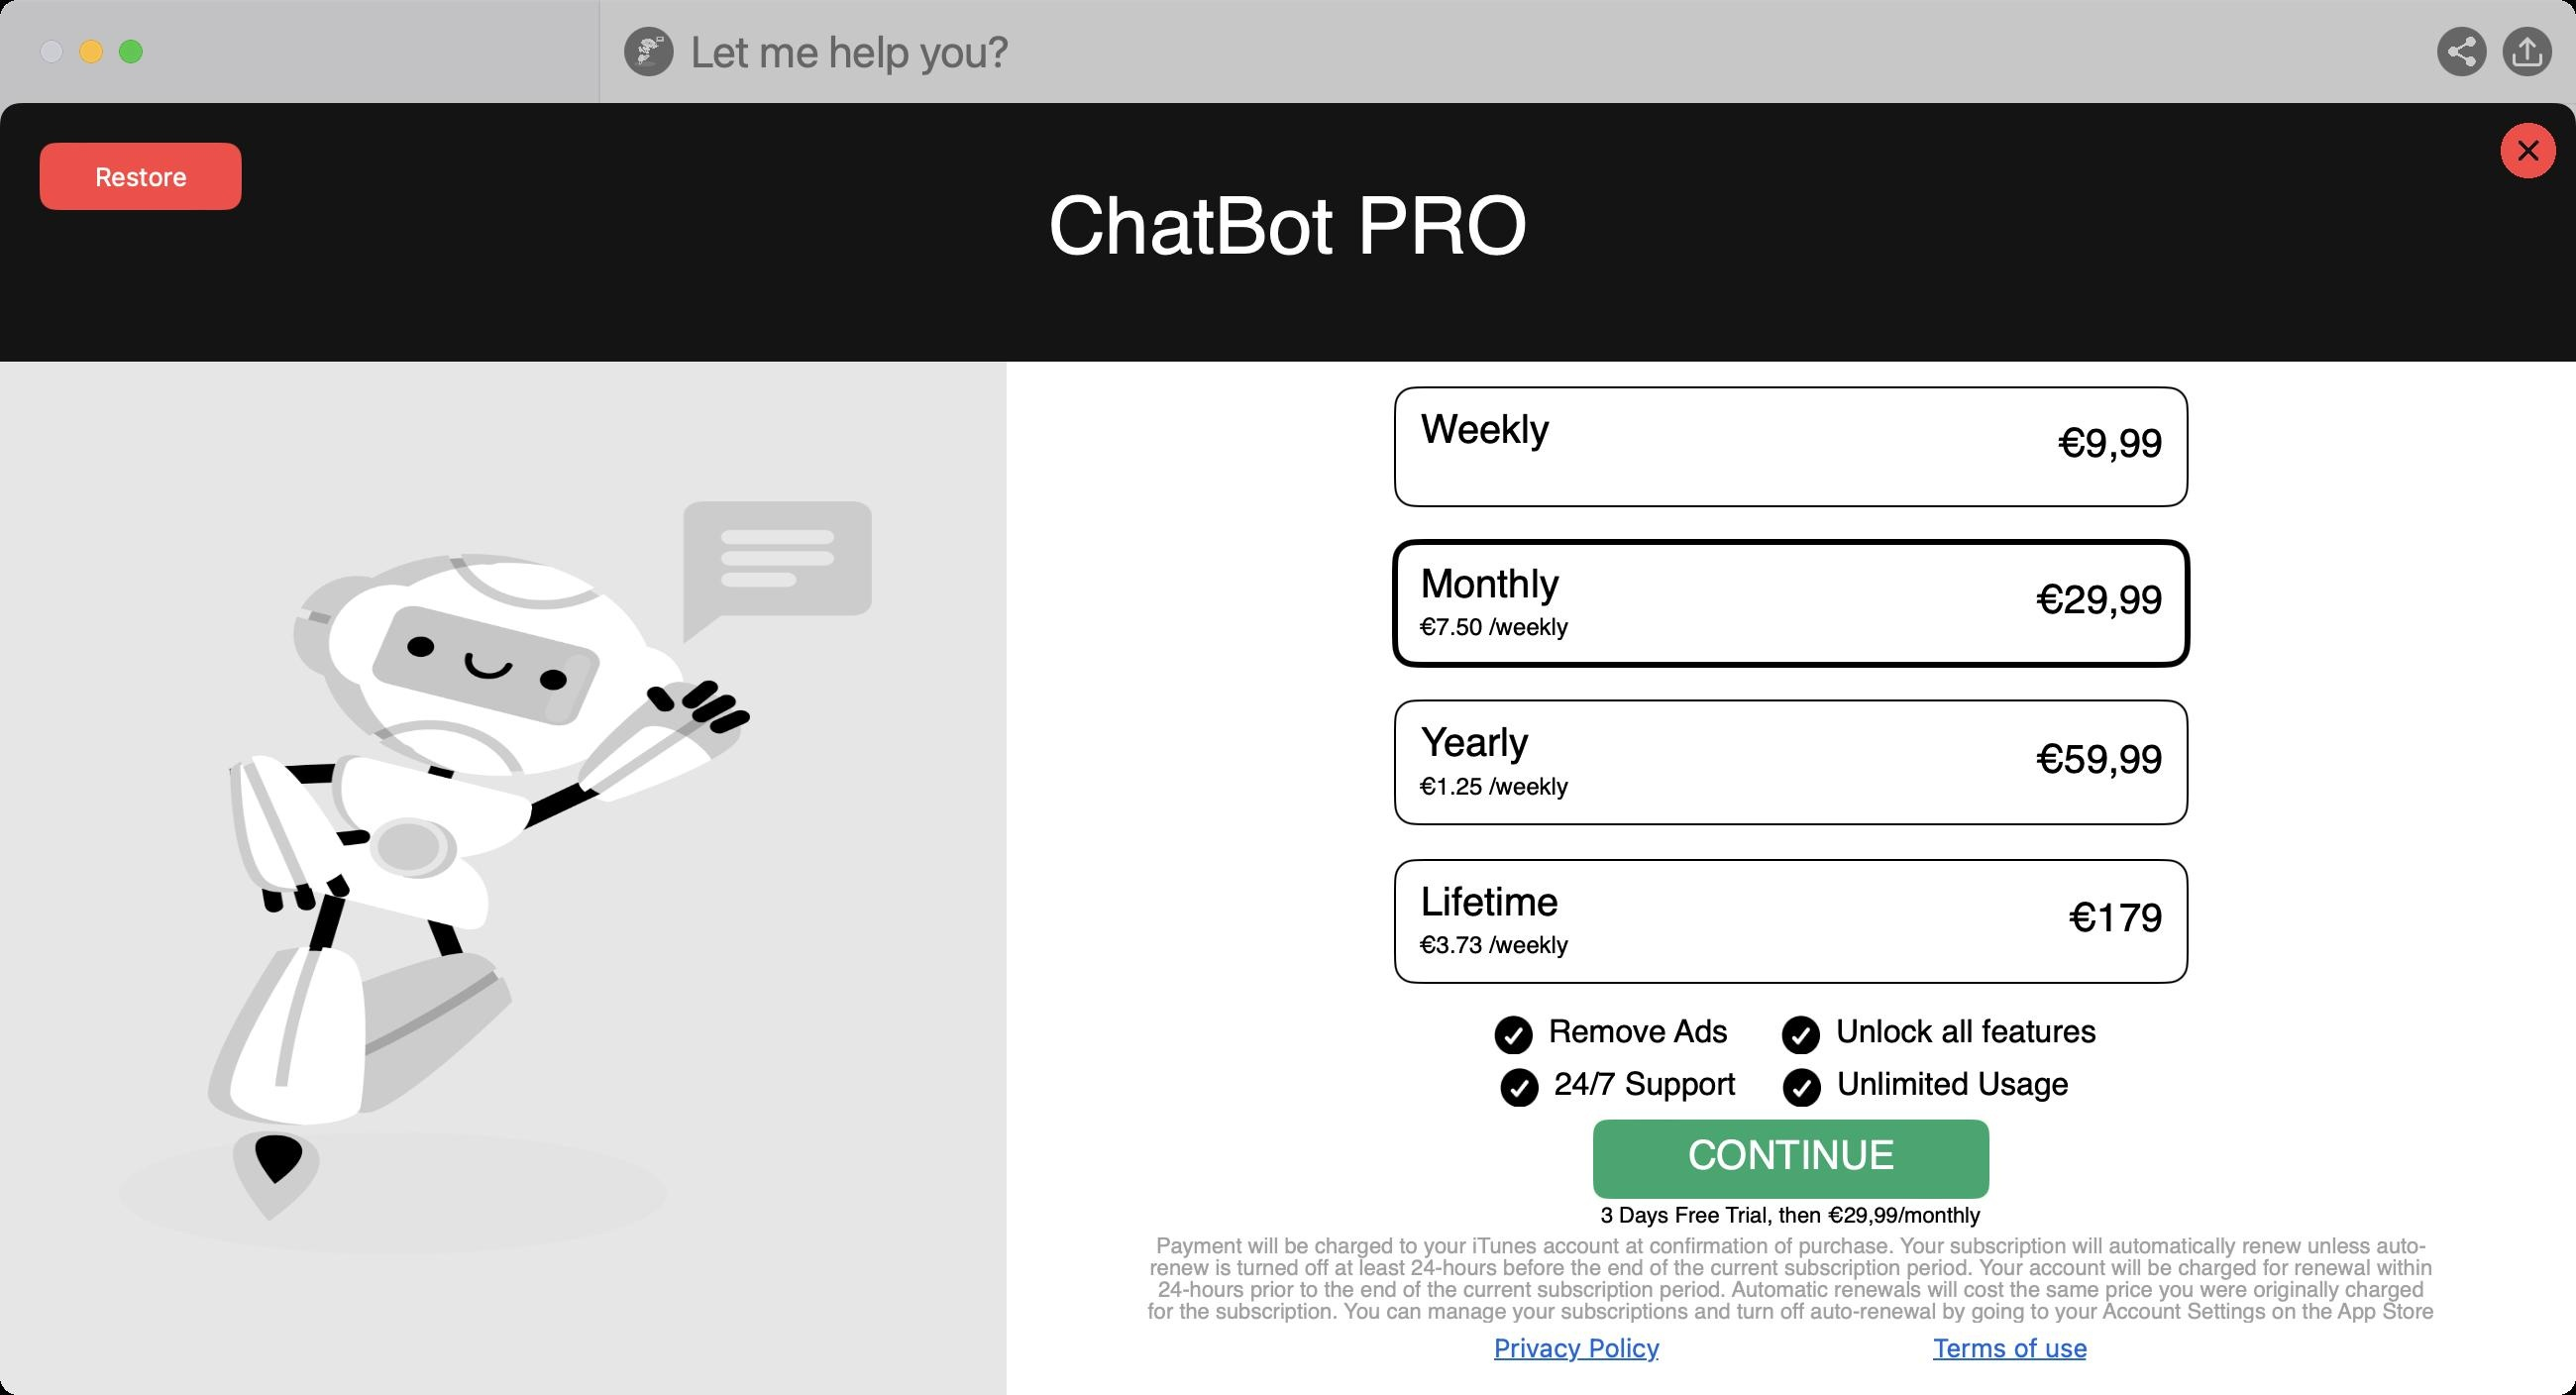
Accessibility tree:
{"name": "", "role": "AXWindow", "description": null, "role_description": "standard window", "value": null, "position": "214.00;221.00", "size": "1300;652", "children": [{"name": null, "role": "AXGroup", "description": null, "role_description": "group", "value": null, "position": "0.00;0.00", "size": "1300;652", "children": [{"name": null, "role": "AXSplitGroup", "description": null, "role_description": "split group", "value": null, "position": "0.00;0.00", "size": "1300;652", "children": [{"name": null, "role": "AXGroup", "description": null, "role_description": "group", "value": null, "position": "0.00;0.00", "size": "302;652", "children": [{"name": null, "role": "AXScrollArea", "description": null, "role_description": "scroll area", "value": null, "position": "0.00;52.00", "size": "302;469", "children": [{"name": null, "role": "AXOutline", "description": "Sidebar", "role_description": "outline", "value": null, "position": "0.00;52.00", "size": "302;469", "children": [{"name": null, "role": "AXRow", "description": null, "role_description": "outline row", "value": null, "position": "0.00;52.00", "size": "302;60", "children": [{"name": null, "role": "AXCell", "description": null, "role_description": "cell", "value": null, "position": "10.00;52.00", "size": "282;60", "children": [{"name": null, "role": "AXImage", "description": "royal-crown", "role_description": "image", "value": null, "position": "26.00;66.00", "size": "24;24", "children": []}, {"name": null, "role": "AXStaticText", "description": null, "role_description": "text", "value": "Upgrade to PRO", "position": "68.00;69.00", "size": "134;18", "children": []}]}]}, {"name": null, "role": "AXRow", "description": null, "role_description": "outline row", "value": null, "position": "0.00;112.00", "size": "302;60", "children": [{"name": null, "role": "AXCell", "description": null, "role_description": "cell", "value": null, "position": "10.00;112.00", "size": "282;60", "children": [{"name": null, "role": "AXImage", "description": "chatsupport", "role_description": "image", "value": null, "position": "26.00;126.00", "size": "24;24", "children": []}, {"name": null, "role": "AXStaticText", "description": null, "role_description": "text", "value": "Support", "position": "68.00;129.00", "size": "64;18", "children": []}]}]}, {"name": null, "role": "AXRow", "description": null, "role_description": "outline row", "value": null, "position": "0.00;172.00", "size": "302;60", "children": [{"name": null, "role": "AXCell", "description": null, "role_description": "cell", "value": null, "position": "10.00;172.00", "size": "282;60", "children": [{"name": null, "role": "AXImage", "description": "night", "role_description": "image", "value": null, "position": "26.00;186.00", "size": "24;24", "children": []}, {"name": null, "role": "AXStaticText", "description": null, "role_description": "text", "value": "Dark Mode", "position": "68.00;189.00", "size": "88;18", "children": []}, {"name": null, "role": "AXCheckBox", "description": null, "role_description": "toggle button", "value": 0, "position": "248.00;187.00", "size": "38;22", "children": []}]}]}, {"name": null, "role": "AXRow", "description": null, "role_description": "outline row", "value": null, "position": "0.00;232.00", "size": "302;28", "children": [{"name": null, "role": "AXCell", "description": null, "role_description": "cell", "value": null, "position": "10.00;232.00", "size": "282;28", "children": []}]}, {"name": null, "role": "AXRow", "description": null, "role_description": "outline row", "value": null, "position": "0.00;260.00", "size": "302;52", "children": [{"name": null, "role": "AXCell", "description": null, "role_description": "cell", "value": null, "position": "10.00;260.00", "size": "282;52", "children": [{"name": null, "role": "AXButton", "description": "Other Tools", "role_description": "button", "value": null, "position": "16.00;264.00", "size": "144;44", "children": []}]}]}, {"name": null, "role": "AXRow", "description": null, "role_description": "outline row", "value": null, "position": "0.00;312.00", "size": "302;28", "children": [{"name": null, "role": "AXCell", "description": null, "role_description": "cell", "value": null, "position": "10.00;312.00", "size": "282;28", "children": []}]}, {"name": null, "role": "AXRow", "description": null, "role_description": "outline row", "value": null, "position": "0.00;340.00", "size": "302;52", "children": [{"name": null, "role": "AXCell", "description": null, "role_description": "cell", "value": null, "position": "10.00;340.00", "size": "282;52", "children": [{"name": null, "role": "AXImage", "description": "newchat", "role_description": "image", "value": null, "position": "26.00;354.00", "size": "24;24", "children": []}, {"name": null, "role": "AXStaticText", "description": null, "role_description": "text", "value": "New Chat", "position": "68.00;357.00", "size": "80;18", "children": []}]}]}, {"name": null, "role": "AXRow", "description": null, "role_description": "outline row", "value": null, "position": "0.00;392.00", "size": "302;52", "children": [{"name": null, "role": "AXCell", "description": null, "role_description": "cell", "value": null, "position": "10.00;392.00", "size": "282;52", "children": [{"name": null, "role": "AXButton", "description": "Assistant 1", "role_description": "button", "value": null, "position": "16.00;396.00", "size": "140;44", "children": []}, {"name": null, "role": "AXImage", "description": "Edit_AssLight", "role_description": "image", "value": null, "position": "235.00;409.50", "size": "14;17", "children": []}, {"name": null, "role": "AXImage", "description": "Trash_AssLight", "role_description": "image", "value": null, "position": "267.00;409.50", "size": "14;17", "children": []}]}]}, {"name": null, "role": "AXColumn", "description": null, "role_description": "column", "value": null, "position": "10.00;52.00", "size": "282;469", "children": []}]}]}, {"name": null, "role": "AXImage", "description": "delete", "role_description": "image", "value": null, "position": "52.00;546.00", "size": "24;24", "children": []}, {"name": null, "role": "AXStaticText", "description": null, "role_description": "text", "value": "Clear Chat", "position": "93.75;548.91", "size": "86;18", "children": []}, {"name": null, "role": "AXStaticText", "description": null, "role_description": "text", "value": "Activate", "position": "123.00;601.00", "size": "56;19", "children": []}, {"name": null, "role": "AXStaticText", "description": null, "role_description": "text", "value": "3 Days FREE Trial", "position": "91.50;620.00", "size": "119;19", "children": []}]}, {"name": null, "role": "AXSplitter", "description": null, "role_description": "splitter", "value": 302.0, "position": "302.00;52.00", "size": "1;600", "children": []}, {"name": null, "role": "AXGroup", "description": null, "role_description": "group", "value": null, "position": "303.00;0.00", "size": "997;652", "children": [{"name": null, "role": "AXButton", "description": "GPT 3.5", "role_description": "button", "value": null, "position": "343.00;77.00", "size": "74;17", "children": []}, {"name": null, "role": "AXButton", "description": "GPT 4.0", "role_description": "button", "value": null, "position": "443.00;77.00", "size": "74;17", "children": []}, {"name": null, "role": "AXButton", "description": "GPT 4o", "role_description": "button", "value": null, "position": "543.00;77.00", "size": "71;17", "children": []}, {"name": null, "role": "AXScrollArea", "description": null, "role_description": "scroll area", "value": null, "position": "303.00;130.00", "size": "689;432", "children": [{"name": null, "role": "AXTable", "description": null, "role_description": "list", "value": null, "position": "303.00;130.00", "size": "689;432", "children": [{"name": null, "role": "AXColumn", "description": null, "role_description": "column", "value": null, "position": "303.00;130.00", "size": "689;432", "children": []}]}]}, {"name": null, "role": "AXImage", "description": "c_f_gallery", "role_description": "image", "value": null, "position": "319.00;599.50", "size": "25;23", "children": []}, {"name": null, "role": "AXTextField", "description": null, "role_description": "text field", "value": "", "position": "386.00;604.00", "size": "477;14", "children": []}, {"name": null, "role": "AXImage", "description": "mic", "role_description": "image", "value": null, "position": "905.00;594.50", "size": "18;33", "children": []}, {"name": null, "role": "AXImage", "description": "sendp", "role_description": "image", "value": null, "position": "939.00;592.50", "size": "37;37", "children": []}, {"name": null, "role": "AXScrollArea", "description": null, "role_description": "scroll area", "value": null, "position": "1000.00;52.00", "size": "300;600", "children": [{"name": null, "role": "AXTable", "description": null, "role_description": "list", "value": null, "position": "1000.00;52.00", "size": "300;600", "children": [{"name": null, "role": "AXRow", "description": null, "role_description": "table row", "value": null, "position": "1000.00;62.00", "size": "285;61", "children": [{"name": null, "role": "AXCell", "description": null, "role_description": "cell", "value": null, "position": "1016.00;62.00", "size": "253;61", "children": [{"name": null, "role": "AXStaticText", "description": null, "role_description": "text", "value": "I need business model for <your idea name>", "position": "1031.00;78.00", "size": "174;24", "children": []}, {"name": null, "role": "AXImage", "description": "sendp", "role_description": "image", "value": null, "position": "1225.00;78.50", "size": "24;23", "children": []}]}]}, {"name": null, "role": "AXRow", "description": null, "role_description": "table row", "value": null, "position": "1000.00;123.00", "size": "285;61", "children": [{"name": null, "role": "AXCell", "description": null, "role_description": "cell", "value": null, "position": "1016.00;123.00", "size": "253;61", "children": [{"name": null, "role": "AXStaticText", "description": null, "role_description": "text", "value": "How much type of Revenue streams for <your idea name>", "position": "1031.00;139.00", "size": "160;24", "children": []}, {"name": null, "role": "AXImage", "description": "sendp", "role_description": "image", "value": null, "position": "1225.00;139.50", "size": "24;23", "children": []}]}]}, {"name": null, "role": "AXRow", "description": null, "role_description": "table row", "value": null, "position": "1000.00;184.00", "size": "285;61", "children": [{"name": null, "role": "AXCell", "description": null, "role_description": "cell", "value": null, "position": "1016.00;184.00", "size": "253;61", "children": [{"name": null, "role": "AXStaticText", "description": null, "role_description": "text", "value": "Customer segmentation for <your idea name>", "position": "1031.00;200.00", "size": "182;24", "children": []}, {"name": null, "role": "AXImage", "description": "sendp", "role_description": "image", "value": null, "position": "1225.00;200.50", "size": "24;23", "children": []}]}]}, {"name": null, "role": "AXRow", "description": null, "role_description": "table row", "value": null, "position": "1000.00;245.00", "size": "285;61", "children": [{"name": null, "role": "AXCell", "description": null, "role_description": "cell", "value": null, "position": "1016.00;245.00", "size": "253;61", "children": [{"name": null, "role": "AXStaticText", "description": null, "role_description": "text", "value": "How I can target audience for <your idea name>", "position": "1031.00;261.00", "size": "160;24", "children": []}, {"name": null, "role": "AXImage", "description": "sendp", "role_description": "image", "value": null, "position": "1225.00;261.50", "size": "24;23", "children": []}]}]}, {"name": null, "role": "AXRow", "description": null, "role_description": "table row", "value": null, "position": "1000.00;306.00", "size": "285;61", "children": [{"name": null, "role": "AXCell", "description": null, "role_description": "cell", "value": null, "position": "1016.00;306.00", "size": "253;61", "children": [{"name": null, "role": "AXStaticText", "description": null, "role_description": "text", "value": "Market research for <your idea name > in usa", "position": "1031.00;322.00", "size": "168;24", "children": []}, {"name": null, "role": "AXImage", "description": "sendp", "role_description": "image", "value": null, "position": "1225.00;322.50", "size": "24;23", "children": []}]}]}, {"name": null, "role": "AXRow", "description": null, "role_description": "table row", "value": null, "position": "1000.00;367.00", "size": "285;61", "children": [{"name": null, "role": "AXCell", "description": null, "role_description": "cell", "value": null, "position": "1016.00;367.00", "size": "253;61", "children": [{"name": null, "role": "AXStaticText", "description": null, "role_description": "text", "value": "Create marketing plan for <your idea name >", "position": "1031.00;383.00", "size": "172;24", "children": []}, {"name": null, "role": "AXImage", "description": "sendp", "role_description": "image", "value": null, "position": "1225.00;383.50", "size": "24;23", "children": []}]}]}, {"name": null, "role": "AXRow", "description": null, "role_description": "table row", "value": null, "position": "1000.00;428.00", "size": "285;61", "children": [{"name": null, "role": "AXCell", "description": null, "role_description": "cell", "value": null, "position": "1016.00;428.00", "size": "253;61", "children": [{"name": null, "role": "AXStaticText", "description": null, "role_description": "text", "value": "Generate marketing strategy for <your idea name >", "position": "1031.00;444.00", "size": "173;24", "children": []}, {"name": null, "role": "AXImage", "description": "sendp", "role_description": "image", "value": null, "position": "1225.00;444.50", "size": "24;23", "children": []}]}]}, {"name": null, "role": "AXRow", "description": null, "role_description": "table row", "value": null, "position": "1000.00;489.00", "size": "285;61", "children": [{"name": null, "role": "AXCell", "description": null, "role_description": "cell", "value": null, "position": "1016.00;489.00", "size": "253;61", "children": [{"name": null, "role": "AXStaticText", "description": null, "role_description": "text", "value": "Facebook ads cost estimation for <your idea name >", "position": "1031.00;505.00", "size": "180;24", "children": []}, {"name": null, "role": "AXImage", "description": "sendp", "role_description": "image", "value": null, "position": "1225.00;505.50", "size": "24;23", "children": []}]}]}, {"name": null, "role": "AXRow", "description": null, "role_description": "table row", "value": null, "position": "1000.00;550.00", "size": "285;61", "children": [{"name": null, "role": "AXCell", "description": null, "role_description": "cell", "value": null, "position": "1016.00;550.00", "size": "253;61", "children": [{"name": null, "role": "AXStaticText", "description": null, "role_description": "text", "value": "How much running expense for <your idea name >", "position": "1031.00;566.00", "size": "170;24", "children": []}, {"name": null, "role": "AXImage", "description": "sendp", "role_description": "image", "value": null, "position": "1225.00;566.50", "size": "24;23", "children": []}]}]}, {"name": null, "role": "AXRow", "description": null, "role_description": "table row", "value": null, "position": "1000.00;611.00", "size": "285;61", "children": [{"name": null, "role": "AXCell", "description": null, "role_description": "cell", "value": null, "position": "1016.00;611.00", "size": "253;61", "children": [{"name": null, "role": "AXStaticText", "description": null, "role_description": "text", "value": "How I can hire resources for <your idea name >", "position": "1031.00;627.00", "size": "186;24", "children": []}, {"name": null, "role": "AXImage", "description": "sendp", "role_description": "image", "value": null, "position": "1225.00;627.50", "size": "24;23", "children": []}]}]}, {"name": null, "role": "AXRow", "description": null, "role_description": "table row", "value": null, "position": "1000.00;672.00", "size": "285;61", "children": [{"name": null, "role": "AXCell", "description": null, "role_description": "cell", "value": null, "position": "1016.00;672.00", "size": "253;61", "children": [{"name": null, "role": "AXStaticText", "description": null, "role_description": "text", "value": "Generate a list of [number] company values for [company/brand]", "position": "-214.00;896.00", "size": "0;0", "children": []}, {"name": null, "role": "AXImage", "description": "sendp", "role_description": "image", "value": null, "position": "-214.00;896.00", "size": "0;0", "children": []}]}]}, {"name": null, "role": "AXRow", "description": null, "role_description": "table row", "value": null, "position": "1000.00;745.00", "size": "285;28", "children": [{"name": null, "role": "AXCell", "description": null, "role_description": "cell", "value": null, "position": "1016.00;745.00", "size": "253;28", "children": [{"name": null, "role": "AXStaticText", "description": null, "role_description": "text", "value": "Identify [number] challenges of scaling a business", "position": "-214.00;896.00", "size": "0;0", "children": []}, {"name": null, "role": "AXImage", "description": "sendp", "role_description": "image", "value": null, "position": "-214.00;896.00", "size": "0;0", "children": []}]}]}, {"name": null, "role": "AXRow", "description": null, "role_description": "table row", "value": null, "position": "1000.00;728.00", "size": "285;28", "children": [{"name": null, "role": "AXCell", "description": null, "role_description": "cell", "value": null, "position": "1016.00;728.00", "size": "253;28", "children": [{"name": null, "role": "AXStaticText", "description": null, "role_description": "text", "value": "Write an executive summary for a [industry/business type] business plan", "position": "-214.00;896.00", "size": "0;0", "children": []}, {"name": null, "role": "AXImage", "description": "sendp", "role_description": "image", "value": null, "position": "-214.00;896.00", "size": "0;0", "children": []}]}]}, {"name": null, "role": "AXRow", "description": null, "role_description": "table row", "value": null, "position": "1000.00;756.00", "size": "285;28", "children": [{"name": null, "role": "AXCell", "description": null, "role_description": "cell", "value": null, "position": "1016.00;756.00", "size": "253;28", "children": [{"name": null, "role": "AXStaticText", "description": null, "role_description": "text", "value": "Outline the benefits of starting a business in a niche market", "position": "-214.00;896.00", "size": "0;0", "children": []}, {"name": null, "role": "AXImage", "description": "sendp", "role_description": "image", "value": null, "position": "-214.00;896.00", "size": "0;0", "children": []}]}]}, {"name": null, "role": "AXRow", "description": null, "role_description": "table row", "value": null, "position": "1000.00;784.00", "size": "285;28", "children": [{"name": null, "role": "AXCell", "description": null, "role_description": "cell", "value": null, "position": "1016.00;784.00", "size": "253;28", "children": [{"name": null, "role": "AXStaticText", "description": null, "role_description": "text", "value": "Define the market opportunity and target customer segments for a [industry/business type] business", "position": "-214.00;896.00", "size": "0;0", "children": []}, {"name": null, "role": "AXImage", "description": "sendp", "role_description": "image", "value": null, "position": "-214.00;896.00", "size": "0;0", "children": []}]}]}, {"name": null, "role": "AXRow", "description": null, "role_description": "table row", "value": null, "position": "1000.00;812.00", "size": "285;28", "children": [{"name": null, "role": "AXCell", "description": null, "role_description": "cell", "value": null, "position": "1016.00;812.00", "size": "253;28", "children": [{"name": null, "role": "AXStaticText", "description": null, "role_description": "text", "value": " Write a [number of words] case study on [product/service] success", "position": "-214.00;896.00", "size": "0;0", "children": []}, {"name": null, "role": "AXImage", "description": "sendp", "role_description": "image", "value": null, "position": "-214.00;896.00", "size": "0;0", "children": []}]}]}, {"name": null, "role": "AXRow", "description": null, "role_description": "table row", "value": null, "position": "1000.00;873.00", "size": "285;85", "children": [{"name": null, "role": "AXCell", "description": null, "role_description": "cell", "value": null, "position": "1016.00;873.00", "size": "253;85", "children": [{"name": null, "role": "AXStaticText", "description": null, "role_description": "text", "value": "Describe the competition in the [industry/business type] market and how the business differentiates itself", "position": "-214.00;896.00", "size": "0;0", "children": []}, {"name": null, "role": "AXImage", "description": "sendp", "role_description": "image", "value": null, "position": "-214.00;896.00", "size": "0;0", "children": []}]}]}, {"name": null, "role": "AXRow", "description": null, "role_description": "table row", "value": null, "position": "1000.00;868.00", "size": "285;28", "children": [{"name": null, "role": "AXCell", "description": null, "role_description": "cell", "value": null, "position": "1016.00;868.00", "size": "253;28", "children": [{"name": null, "role": "AXStaticText", "description": null, "role_description": "text", "value": "Write a [number of words] press release about [news/event/update]", "position": "-214.00;896.00", "size": "0;0", "children": []}, {"name": null, "role": "AXImage", "description": "sendp", "role_description": "image", "value": null, "position": "-214.00;896.00", "size": "0;0", "children": []}]}]}, {"name": null, "role": "AXRow", "description": null, "role_description": "table row", "value": null, "position": "1000.00;896.00", "size": "285;28", "children": [{"name": null, "role": "AXCell", "description": null, "role_description": "cell", "value": null, "position": "1016.00;896.00", "size": "253;28", "children": [{"name": null, "role": "AXStaticText", "description": null, "role_description": "text", "value": "Generate a list of [number] ways to increase [product/service] sales", "position": "-214.00;896.00", "size": "0;0", "children": []}, {"name": null, "role": "AXImage", "description": "sendp", "role_description": "image", "value": null, "position": "-214.00;896.00", "size": "0;0", "children": []}]}]}, {"name": null, "role": "AXRow", "description": null, "role_description": "table row", "value": null, "position": "1000.00;957.00", "size": "285;28", "children": [{"name": null, "role": "AXCell", "description": null, "role_description": "cell", "value": null, "position": "1016.00;957.00", "size": "253;28", "children": [{"name": null, "role": "AXStaticText", "description": null, "role_description": "text", "value": "Outline the key components of a business plan for a [industry/business type] business", "position": "-214.00;896.00", "size": "0;0", "children": []}, {"name": null, "role": "AXImage", "description": "sendp", "role_description": "image", "value": null, "position": "-214.00;896.00", "size": "0;0", "children": []}]}]}, {"name": null, "role": "AXRow", "description": null, "role_description": "table row", "value": null, "position": "1000.00;985.00", "size": "285;28", "children": [{"name": null, "role": "AXCell", "description": null, "role_description": "cell", "value": null, "position": "1016.00;985.00", "size": "253;28", "children": [{"name": null, "role": "AXStaticText", "description": null, "role_description": "text", "value": "Write a [number of words] blog post on [topic]", "position": "-214.00;896.00", "size": "0;0", "children": []}, {"name": null, "role": "AXImage", "description": "sendp", "role_description": "image", "value": null, "position": "-214.00;896.00", "size": "0;0", "children": []}]}]}, {"name": null, "role": "AXRow", "description": null, "role_description": "table row", "value": null, "position": "1000.00;1046.00", "size": "285;28", "children": [{"name": null, "role": "AXCell", "description": null, "role_description": "cell", "value": null, "position": "1016.00;1046.00", "size": "253;28", "children": [{"name": null, "role": "AXStaticText", "description": null, "role_description": "text", "value": "Outline the key components of a business plan for a [industry/business type] business", "position": "-214.00;896.00", "size": "0;0", "children": []}, {"name": null, "role": "AXImage", "description": "sendp", "role_description": "image", "value": null, "position": "-214.00;896.00", "size": "0;0", "children": []}]}]}, {"name": null, "role": "AXRow", "description": null, "role_description": "table row", "value": null, "position": "1000.00;1086.00", "size": "285;28", "children": [{"name": null, "role": "AXCell", "description": null, "role_description": "cell", "value": null, "position": "1016.00;1086.00", "size": "253;28", "children": [{"name": null, "role": "AXStaticText", "description": null, "role_description": "text", "value": "Define the market opportunity and target customer segments for a [industry/business type] business", "position": "-214.00;896.00", "size": "0;0", "children": []}, {"name": null, "role": "AXImage", "description": "sendp", "role_description": "image", "value": null, "position": "-214.00;896.00", "size": "0;0", "children": []}]}]}, {"name": null, "role": "AXRow", "description": null, "role_description": "table row", "value": null, "position": "1000.00;1114.00", "size": "285;73", "children": [{"name": null, "role": "AXCell", "description": null, "role_description": "cell", "value": null, "position": "1016.00;1114.00", "size": "253;73", "children": [{"name": null, "role": "AXStaticText", "description": null, "role_description": "text", "value": "Write a detailed SWOT analysis for [company/brand/product/service]", "position": "-214.00;896.00", "size": "0;0", "children": []}, {"name": null, "role": "AXImage", "description": "sendp", "role_description": "image", "value": null, "position": "-214.00;896.00", "size": "0;0", "children": []}]}]}, {"name": null, "role": "AXRow", "description": null, "role_description": "table row", "value": null, "position": "1000.00;1142.00", "size": "285;28", "children": [{"name": null, "role": "AXCell", "description": null, "role_description": "cell", "value": null, "position": "1016.00;1142.00", "size": "253;28", "children": [{"name": null, "role": "AXStaticText", "description": null, "role_description": "text", "value": "Give [number] tips for securing funding for a new business", "position": "-214.00;896.00", "size": "0;0", "children": []}, {"name": null, "role": "AXImage", "description": "sendp", "role_description": "image", "value": null, "position": "-214.00;896.00", "size": "0;0", "children": []}]}]}, {"name": null, "role": "AXColumn", "description": null, "role_description": "column", "value": null, "position": "1010.00;52.00", "size": "265;1161", "children": []}]}, {"name": null, "role": "AXScrollBar", "description": null, "role_description": "scroll bar", "value": 0.0, "position": "1285.00;52.00", "size": "15;600", "children": [{"name": null, "role": "AXValueIndicator", "description": null, "role_description": "value indicator", "value": 0.0, "position": "1285.00;54.00", "size": "15;320", "children": []}, {"name": null, "role": "AXButton", "description": null, "role_description": "increment arrow button", "value": null, "position": "1285.00;52.00", "size": "0;0", "children": []}, {"name": null, "role": "AXButton", "description": null, "role_description": "decrement arrow button", "value": null, "position": "1285.00;52.00", "size": "0;0", "children": []}, {"name": null, "role": "AXButton", "description": null, "role_description": "increment page button", "value": null, "position": "1285.00;374.50", "size": "15;278", "children": []}, {"name": null, "role": "AXButton", "description": null, "role_description": "decrement page button", "value": null, "position": "1285.00;52.00", "size": "15;2", "children": []}]}]}]}]}]}, {"name": null, "role": "AXToolbar", "description": null, "role_description": "toolbar", "value": null, "position": "0.00;0.00", "size": "1300;52", "children": [{"name": null, "role": "AXGroup", "description": null, "role_description": "group", "value": null, "position": "311.00;0.00", "size": "33;52", "children": [{"name": null, "role": "AXImage", "description": "CB_App_Icon_SVG", "role_description": "image", "value": null, "position": "320.00;18.50", "size": "15;15", "children": []}]}, {"name": null, "role": "AXGroup", "description": null, "role_description": "group", "value": null, "position": "344.00;0.00", "size": "170;52", "children": [{"name": null, "role": "AXStaticText", "description": null, "role_description": "text", "value": "Let me help you?", "position": "348.50;13.00", "size": "162;26", "children": []}]}, {"name": null, "role": "AXGroup", "description": null, "role_description": "group", "value": null, "position": "1226.00;0.00", "size": "33;52", "children": [{"name": null, "role": "AXImage", "description": "share", "role_description": "image", "value": null, "position": "1235.00;18.50", "size": "15;15", "children": []}]}, {"name": null, "role": "AXGroup", "description": null, "role_description": "group", "value": null, "position": "1259.00;0.00", "size": "33;52", "children": [{"name": null, "role": "AXImage", "description": "upload", "role_description": "image", "value": null, "position": "1268.00;18.50", "size": "15;15", "children": []}]}]}, {"name": null, "role": "AXButton", "description": null, "role_description": "close button", "value": null, "position": "19.00;18.00", "size": "14;16", "children": []}, {"name": null, "role": "AXButton", "description": null, "role_description": "zoom button", "value": null, "position": "59.00;18.00", "size": "14;16", "children": [{"name": null, "role": "AXGroup", "description": null, "role_description": "group", "value": null, "position": "59.00;18.00", "size": "14;16", "children": [{"name": null, "role": "AXGroup", "description": null, "role_description": "group", "value": null, "position": "59.00;18.00", "size": "14;16", "children": []}]}]}, {"name": null, "role": "AXButton", "description": null, "role_description": "minimise button", "value": null, "position": "39.00;18.00", "size": "14;16", "children": []}, {"name": null, "role": "AXStaticText", "description": null, "role_description": "text", "value": "", "position": "514.00;0.00", "size": "712;52", "children": []}, {"name": null, "role": "AXSheet", "description": null, "role_description": "sheet", "value": null, "position": "0.00;52.00", "size": "1300;652", "children": [{"name": null, "role": "AXGroup", "description": null, "role_description": "group", "value": null, "position": "0.00;52.00", "size": "1300;652", "children": [{"name": null, "role": "AXButton", "description": "Restore", "role_description": "button", "value": null, "position": "20.00;72.00", "size": "102;34", "children": []}, {"name": null, "role": "AXImage", "description": "cancel", "role_description": "image", "value": null, "position": "1262.00;62.00", "size": "28;28", "children": []}, {"name": null, "role": "AXStaticText", "description": null, "role_description": "text", "value": "ChatBot PRO", "position": "528.75;97.20", "size": "242;40", "children": []}, {"name": null, "role": "AXStaticText", "description": null, "role_description": "text", "value": "Weekly", "position": "717.00;208.40", "size": "66;20", "children": []}, {"name": null, "role": "AXStaticText", "description": null, "role_description": "text", "value": "€9,99", "position": "1038.00;215.40", "size": "54;20", "children": []}, {"name": null, "role": "AXImage", "description": "CB_App_Icon_SVG", "role_description": "image", "value": null, "position": "60.00;253.00", "size": "380;380", "children": []}, {"name": null, "role": "AXStaticText", "description": null, "role_description": "text", "value": "Monthly", "position": "717.00;286.40", "size": "70;20", "children": []}, {"name": null, "role": "AXStaticText", "description": null, "role_description": "text", "value": "€29,99", "position": "1027.00;294.53", "size": "65;20", "children": []}, {"name": null, "role": "AXStaticText", "description": null, "role_description": "text", "value": "€7.50 /weekly", "position": "716.00;311.66", "size": "76;12", "children": []}, {"name": null, "role": "AXStaticText", "description": null, "role_description": "text", "value": "Yearly", "position": "717.00;366.66", "size": "55;20", "children": []}, {"name": null, "role": "AXStaticText", "description": null, "role_description": "text", "value": "€59,99", "position": "1027.00;374.79", "size": "65;20", "children": []}, {"name": null, "role": "AXStaticText", "description": null, "role_description": "text", "value": "€1.25 /weekly", "position": "716.00;391.92", "size": "76;12", "children": []}, {"name": null, "role": "AXStaticText", "description": null, "role_description": "text", "value": "Lifetime", "position": "717.00;446.92", "size": "70;20", "children": []}, {"name": null, "role": "AXStaticText", "description": null, "role_description": "text", "value": "€179", "position": "1043.50;455.05", "size": "48;20", "children": []}, {"name": null, "role": "AXStaticText", "description": null, "role_description": "text", "value": "€3.73 /weekly", "position": "716.00;472.18", "size": "76;12", "children": []}, {"name": null, "role": "AXImage", "description": "check-mark", "role_description": "image", "value": null, "position": "753.50;512.00", "size": "20;20", "children": []}, {"name": null, "role": "AXStaticText", "description": null, "role_description": "text", "value": "Remove Ads", "position": "781.50;513.86", "size": "91;16", "children": []}, {"name": null, "role": "AXImage", "description": "check-mark", "role_description": "image", "value": null, "position": "898.50;512.00", "size": "20;20", "children": []}, {"name": null, "role": "AXStaticText", "description": null, "role_description": "text", "value": "Unlock all features", "position": "926.50;513.86", "size": "132;16", "children": []}, {"name": null, "role": "AXImage", "description": "check-mark", "role_description": "image", "value": null, "position": "756.50;538.50", "size": "20;20", "children": []}, {"name": null, "role": "AXStaticText", "description": null, "role_description": "text", "value": "24/7 Support", "position": "784.50;540.38", "size": "92;16", "children": []}, {"name": null, "role": "AXImage", "description": "check-mark", "role_description": "image", "value": null, "position": "899.00;538.50", "size": "20;20", "children": []}, {"name": null, "role": "AXStaticText", "description": null, "role_description": "text", "value": "Unlimited Usage", "position": "926.75;540.38", "size": "118;16", "children": []}, {"name": null, "role": "AXStaticText", "description": null, "role_description": "text", "value": "CONTINUE", "position": "851.75;574.91", "size": "104;20", "children": []}, {"name": null, "role": "AXStaticText", "description": null, "role_description": "text", "value": "3 Days Free Trial, then €29,99/monthly", "position": "808.00;608.94", "size": "192;11", "children": []}, {"name": null, "role": "AXScrollArea", "description": null, "role_description": "scroll area", "value": null, "position": "579.00;624.50", "size": "650;43", "children": [{"name": null, "role": "AXStaticText", "description": null, "role_description": "text", "value": "Payment will be charged to your iTunes account at confirmation of purchase. Your subscription will automatically renew unless auto-renew is turned off at least 24-hours before the end of the current subscription period. Your account will be charged for renewal within 24-hours prior to the end of the current subscription period. Automatic renewals will cost the same price you were originally charged for the subscription. You can manage your subscriptions and turn off auto-renewal by going to your Account Settings on the App Store after purchase. Read our terms of service and Privacy Policy for more information.", "position": "579.00;624.50", "size": "650;55", "children": []}]}, {"name": null, "role": "AXStaticText", "description": null, "role_description": "text", "value": "Privacy Policy", "position": "753.88;672.00", "size": "84;16", "children": []}, {"name": null, "role": "AXStaticText", "description": null, "role_description": "text", "value": "Terms of use", "position": "975.62;672.00", "size": "78;16", "children": []}]}]}]}